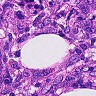
Metastatic tissue present: yes